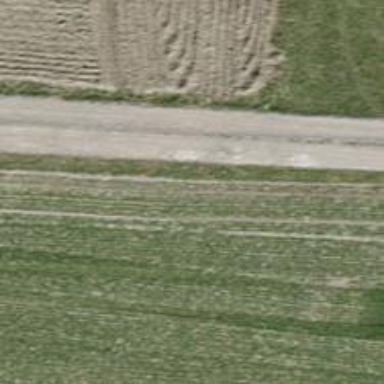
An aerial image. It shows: Track with grade2 tracktype.